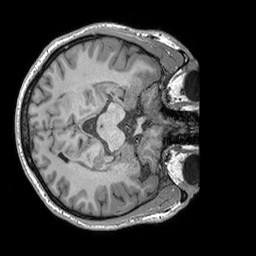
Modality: T1w
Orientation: axial
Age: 35
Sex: male
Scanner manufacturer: siemens
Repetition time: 2.25 s
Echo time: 0.00302 s